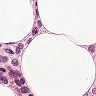
Metastatic tissue present: yes